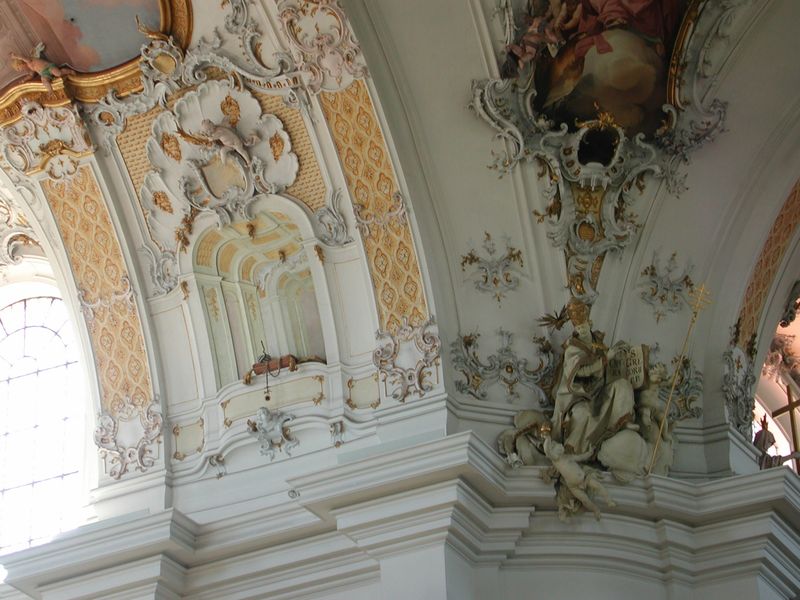
Titel: Ottobeuren, Klosterkirche
Künstler: Christoph Vogt
Standort: Ottobeuren, Klosterkirche (EU - D - Bayern)
Schlagwörter: gott, weiß, ausschnitt, fenster, hell, pfeiler, säule, wand, barock, bild, innenraum, kirche, figur, gold, decke, kind, figuren, kuppel, papst, detail, dekor, stuck, plastik, foto, gewölbe, religion, gesims, kranzgesims, rocaille, pflanzenornament